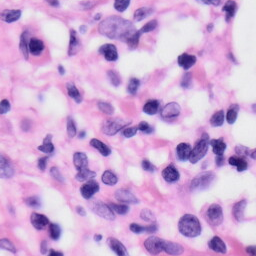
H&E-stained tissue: Skin